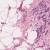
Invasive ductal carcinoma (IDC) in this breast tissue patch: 1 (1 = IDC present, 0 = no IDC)